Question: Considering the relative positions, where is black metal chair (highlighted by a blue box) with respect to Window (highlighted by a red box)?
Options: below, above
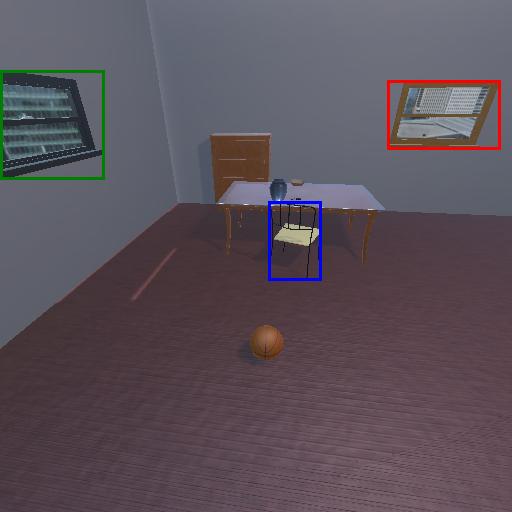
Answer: below